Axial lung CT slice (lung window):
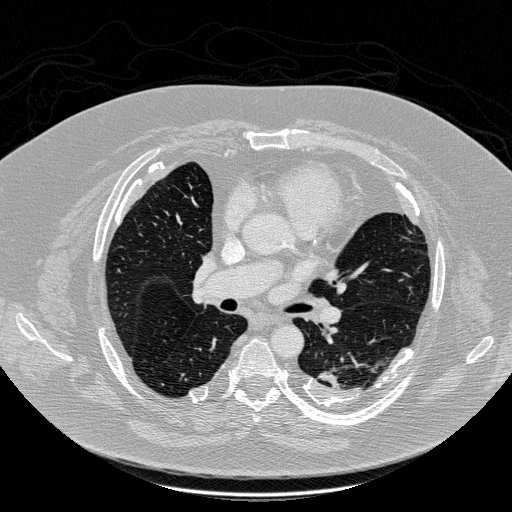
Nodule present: no